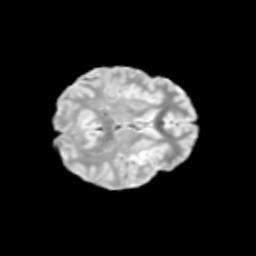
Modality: T2w
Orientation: axial
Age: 13
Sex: female
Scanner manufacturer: siemens
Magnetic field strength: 3 T
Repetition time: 3.8 s
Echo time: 0.07 s